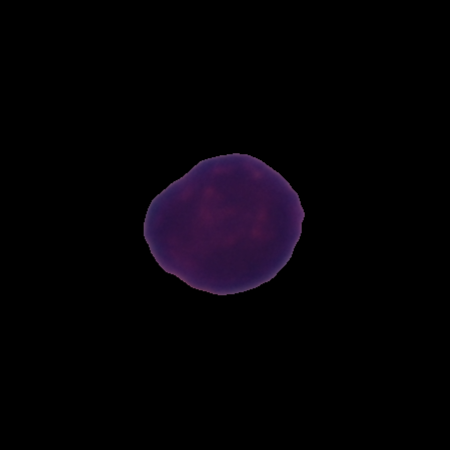
Label: healthy